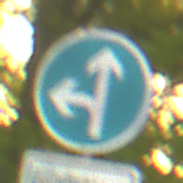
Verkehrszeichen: VorgeschriebeneFahrtrichtungGeradeausOderLinks
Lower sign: BesondereFahrzeugeUndTransportgueter12
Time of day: SunriseSunset
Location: Outdoor (RoadRail)
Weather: Clear
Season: NotSpecified
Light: Natural